Question: <URL>[
Here i tried to use data annotations , i tried to implement Range annotation on salary data type which i declared as a int type but even though i tried to enter data as integer only but still its showing error message (please enter number only) and i have tried executing without data annotations method working successfully but not working with the dataannotation range with this specific type only
HOW CAN SEARCH AND FIND THE PROBLEM TO SOLVE THIS ISSUE
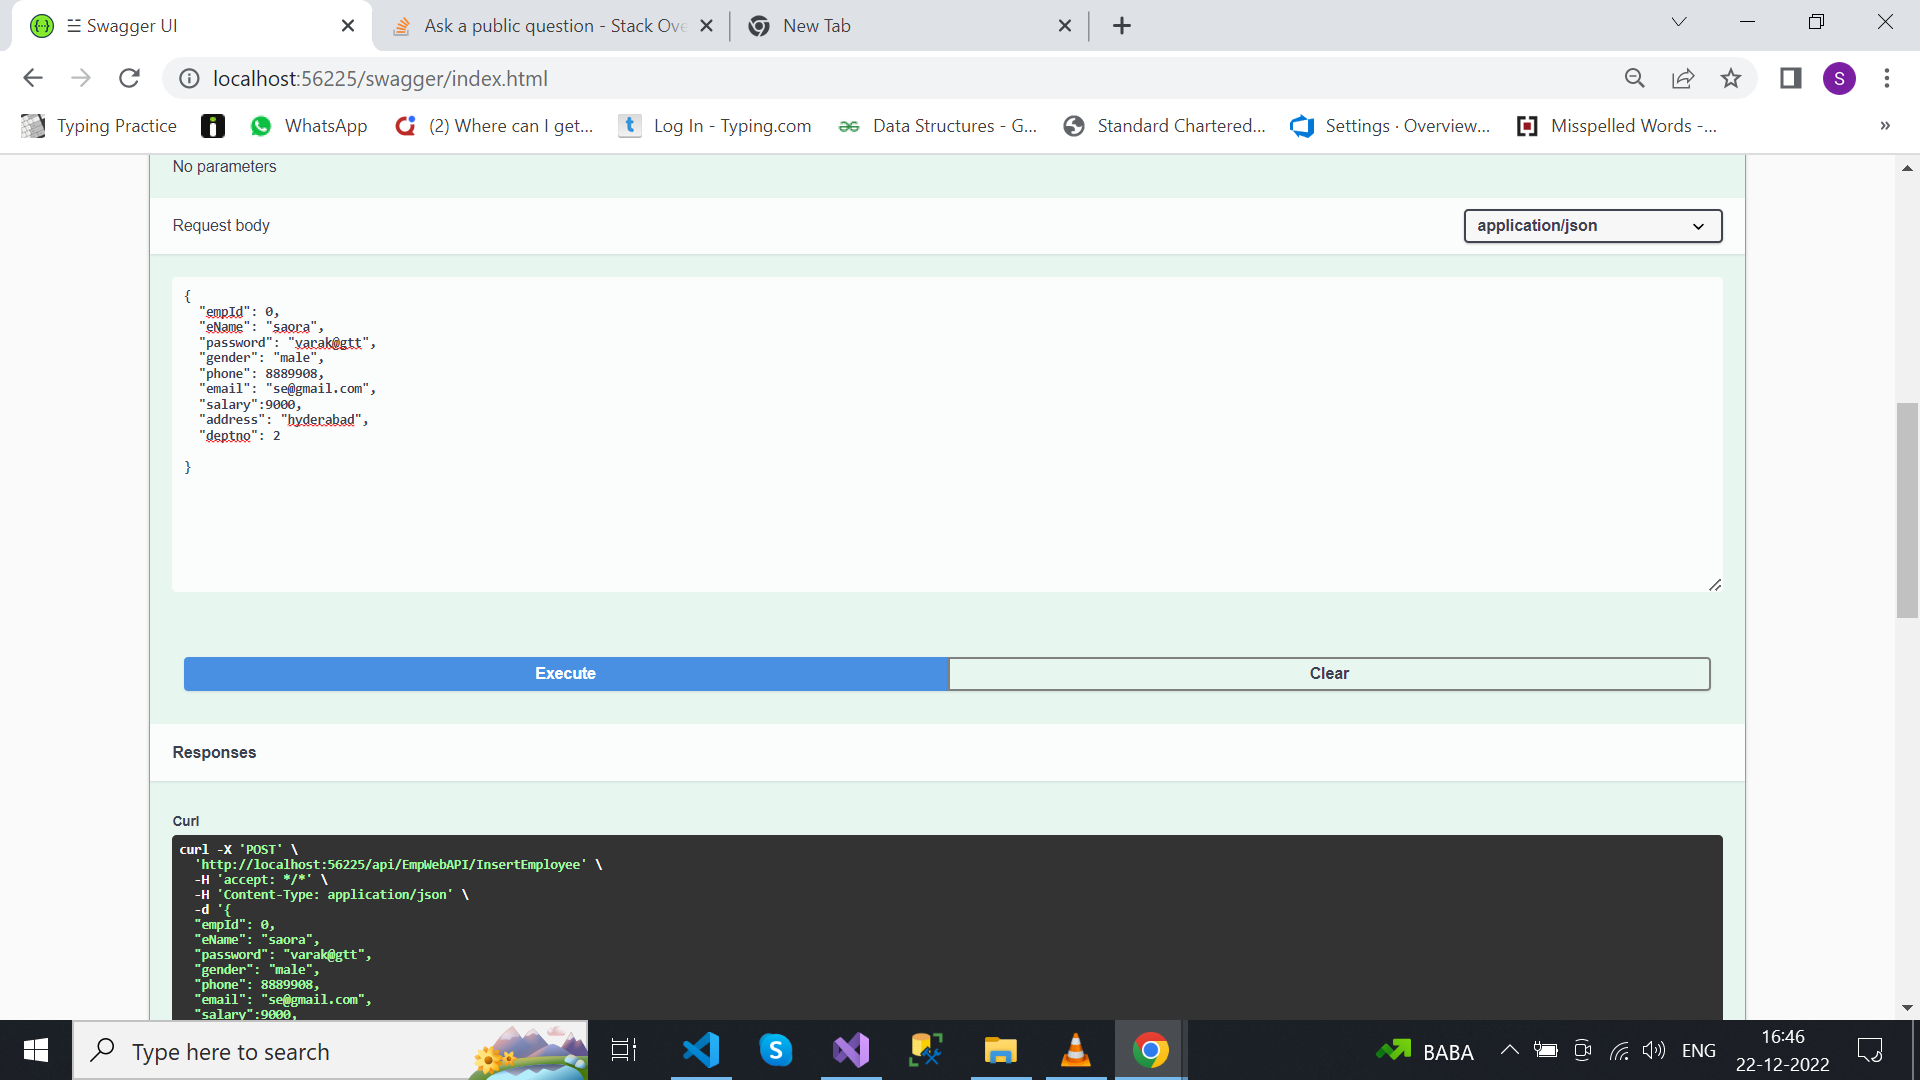
Answer: The Regular expression Data Annotation is wrong.
Use this instead
'[RegularExpression(@"^[0-9]{4,5}$", ErrorMessage = "Please enter only numbers ")]'